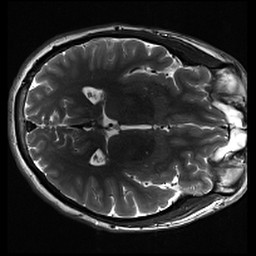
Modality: inplaneT2
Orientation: axial